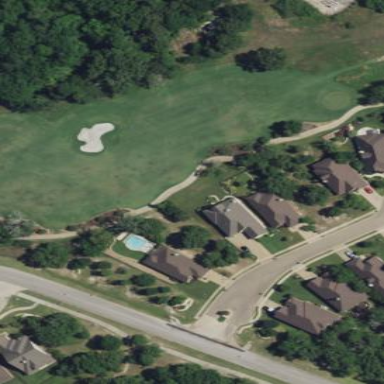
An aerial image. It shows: Golf fairway surrounded by grass.